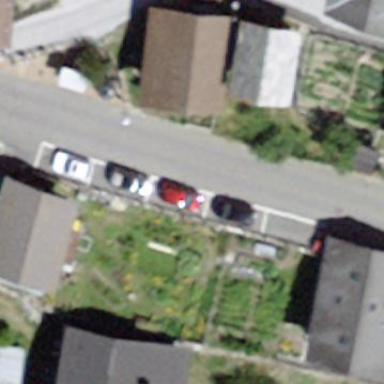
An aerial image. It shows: Parking available on the street side with parallel orientation.